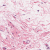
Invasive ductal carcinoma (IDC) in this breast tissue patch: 0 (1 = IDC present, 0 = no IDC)